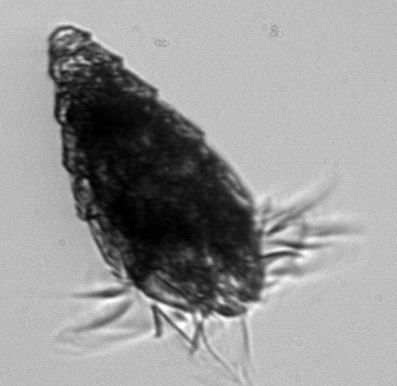
Label: Laboea_strobila